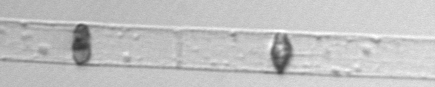
Label: Dactyliosolen_blavyanus